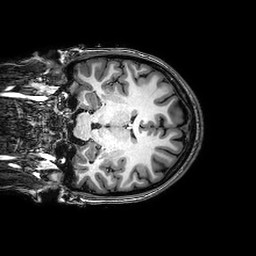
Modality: T1w
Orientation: coronal
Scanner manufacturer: philips
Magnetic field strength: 3 T
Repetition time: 0.008206 s
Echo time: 0.00375 s